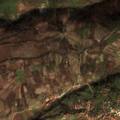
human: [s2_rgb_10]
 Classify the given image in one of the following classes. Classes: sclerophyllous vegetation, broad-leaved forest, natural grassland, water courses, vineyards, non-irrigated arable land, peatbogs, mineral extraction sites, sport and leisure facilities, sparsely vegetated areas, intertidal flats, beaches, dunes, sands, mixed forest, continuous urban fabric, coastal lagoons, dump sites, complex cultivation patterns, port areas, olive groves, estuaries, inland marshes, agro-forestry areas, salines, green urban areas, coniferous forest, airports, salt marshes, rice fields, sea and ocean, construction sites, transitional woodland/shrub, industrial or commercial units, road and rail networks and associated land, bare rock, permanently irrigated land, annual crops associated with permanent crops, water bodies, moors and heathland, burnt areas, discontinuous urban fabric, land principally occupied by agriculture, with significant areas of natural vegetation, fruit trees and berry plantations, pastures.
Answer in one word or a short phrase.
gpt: discontinuous urban fabric, non-irrigated arable land, complex cultivation patterns, land principally occupied by agriculture, with significant areas of natural vegetation, broad-leaved forest, transitional woodland/shrub